Question: I'm going to deploy an IIS 7 Web Server for my Application.
I'm going to do this:

In my application:
- -
And the .
(I'm going to use 'Server Binding')
And :
- Each customer have their (on the same IIS Web Server) to get the View/UI- All customer have the 'API Web Server' (this one will do everything: get data from database, add/remove data,...)- Each customer have one Search-Engine(Suggestion tool), to use this tool, I have to (reload this data each 4 hours)
This is the first time I have to deploy a server like this, so I don't know how to do the best...
If there are any advises, suggest, reference, books,...please send it to me.
Any help is appreciated!
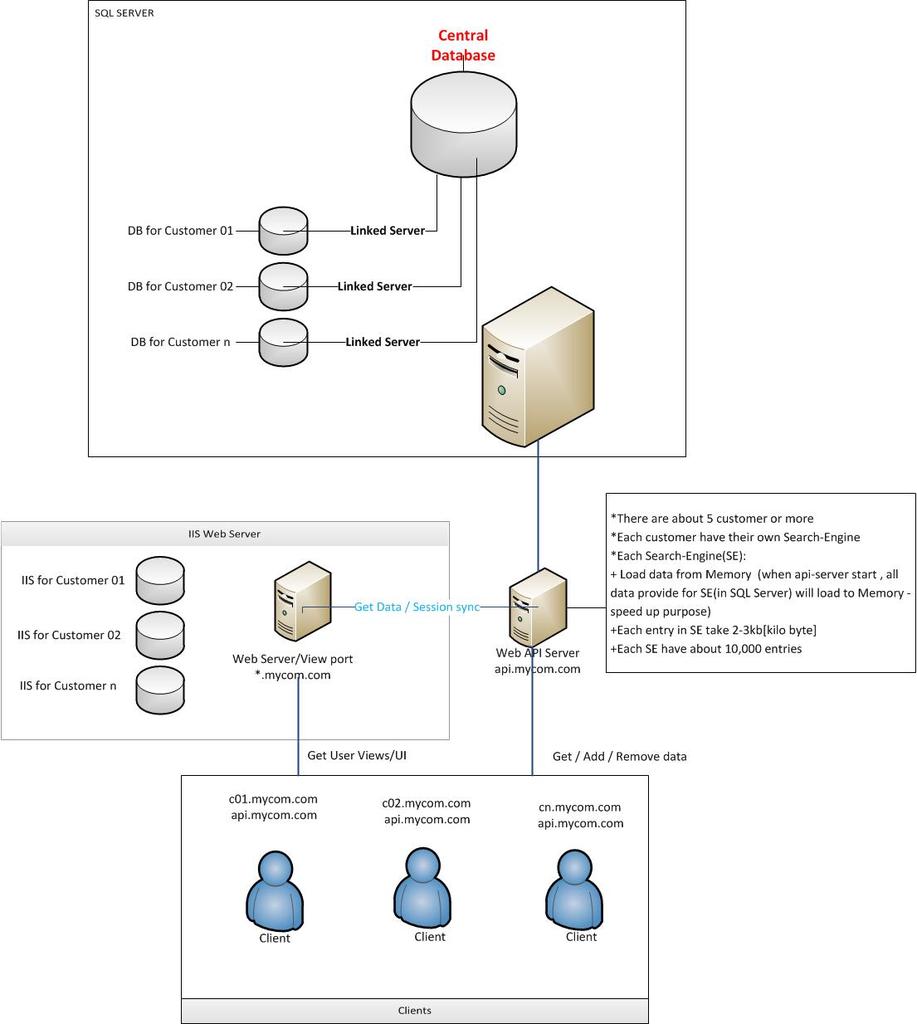
Answer: IIS and SQL Server already cache things in memory for performance, provided there is enough memory and the programming allows it. You don't need to write a special module to do this.
You don't need 'Server Binding' to join across databases in SQL Server. You just join accross the database in your SQL (provided they are on the same server)
'''
SELECT D1.F1, D2.F2
FROM
ClientDatabase.dbo.Table1 D1
INNER JOIN
GlobalDatabase.dbo.Table2 D2
ON D1.Key = D2.Key
'''
SQL Server already comes with a text search engine <URL>
Will you be searching text within database records, or will you be searching text in external documents (i.e. Word, PDF)
It appears you are reinventing the wheel. You are more likely to have success if you use pre-built proven components!